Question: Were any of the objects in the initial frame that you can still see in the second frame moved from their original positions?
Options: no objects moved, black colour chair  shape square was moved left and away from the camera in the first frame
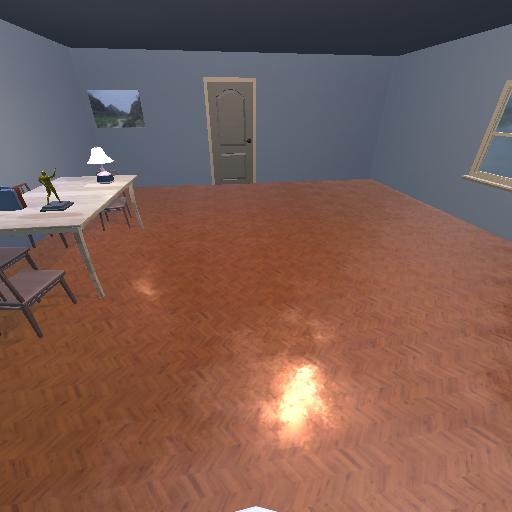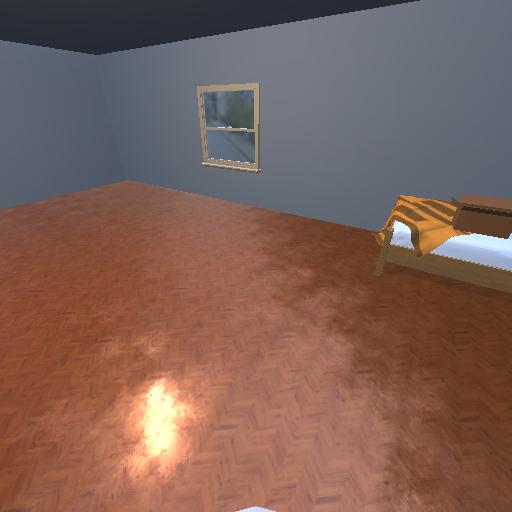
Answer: no objects moved